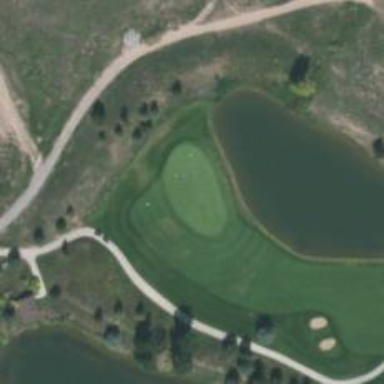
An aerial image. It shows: Golf hole.